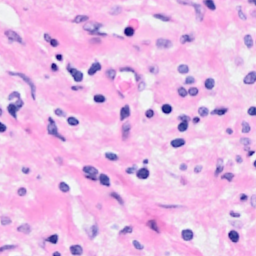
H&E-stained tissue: Breast